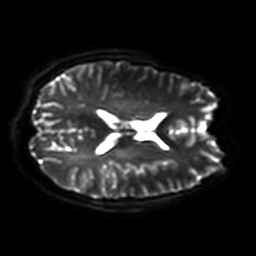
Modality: DWI
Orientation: axial
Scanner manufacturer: philips
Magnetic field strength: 7 T
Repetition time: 9.612 s
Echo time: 0.073 s